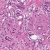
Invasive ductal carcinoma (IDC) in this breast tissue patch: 0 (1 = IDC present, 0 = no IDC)